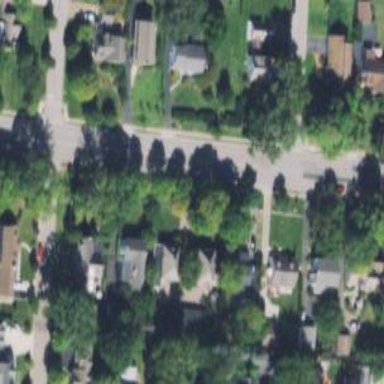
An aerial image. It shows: Residential driveway.